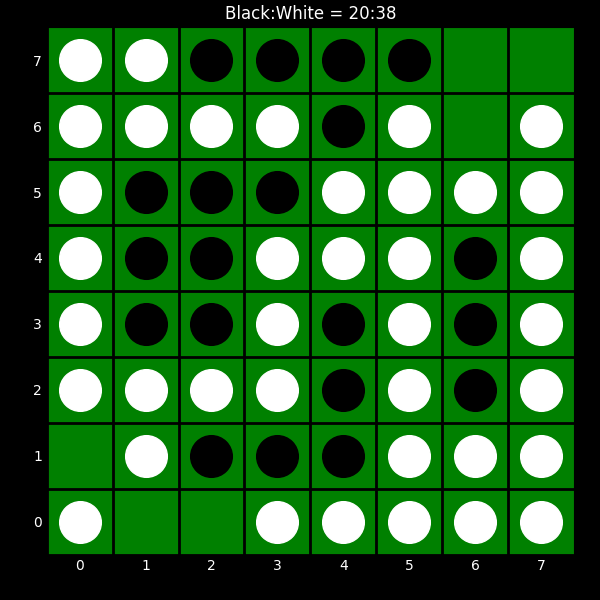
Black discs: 20
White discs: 38